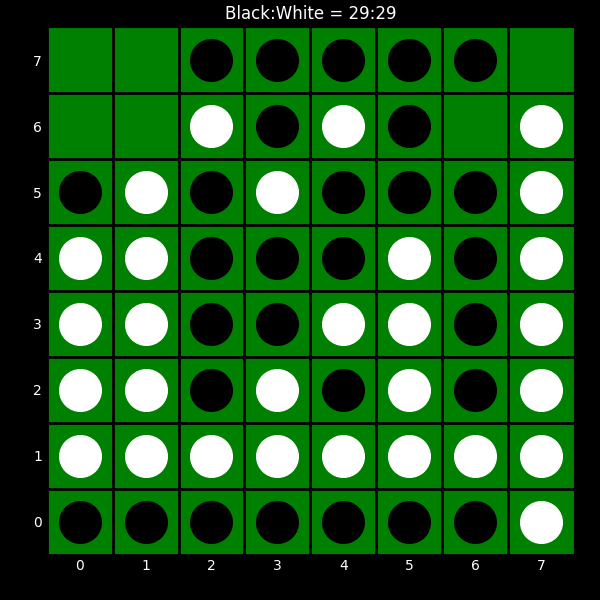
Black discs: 29
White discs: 29